Question: Hy,
I am using report lab for pdf generation. I want to draw a text, which is a 'Paragraph', representing a title, so, if the title is longer than the paragraph's available wifth it will split on the next line and if the title is to long to fit in paragraph's available width and height than the text will be resized.
It is working ok with a amaller font of 10, but, If I choose a style with a bigger font, like:
'''
title_style = ParagraphStyle("title", fontName='Helvetica', fontSize=50, alignment=TA_CENTER, backColor=None)
'''
than the text is drawn like in the image below, the words are overlapping:

here is my code:
'''
def draw_on(canvas, x, y, paragraph, style, text, available_width, available_height, min_font_size=8):
w, h = paragraph.wrap(available_width, available_height)
temp_font_size = paragraph.style.fontSize
while temp_font_size > min_font_size:
if w <= available_width and h <= available_height:
paragraph.drawOn(canvas, x, y)
break
else:
temp_font_size -= 1
style.fontSize = temp_font_size
paragraph = Paragraph(text, style)
w, h = paragraph.wrap(available_width, available_height)
def generate_pdf():
c = canvas.Canvas("FirstPage.pdf")
title_style = ParagraphStyle("title", fontName='Helvetica', fontSize=10, alignment=TA_CENTER, backColor=None)
title_text = 'If title has a small font, everything s ok.'
title_paragraph = Paragraph(title_text, title_style)
title_paragraph_available_width = 2*inch
title_paragraph_available_height = 1*inch
title_min_font_size = 8
draw_on(c, 2*inch, 5*inch, title_paragraph, title_style, title_text, title_paragraph_available_width,
title_paragraph_available_height, title_min_font_size)
c.showPage()
c.save()
'''
Anyone has an ideea why that is happening and how to fix that?
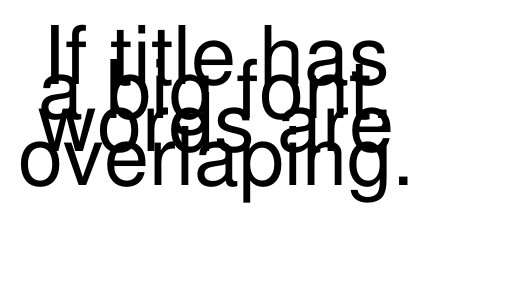
Answer: This is described on page 67 of the userguide:
> The fontSize and fontName tags are obvious, but it is important to set
the leading. This is the spacing between adjacent lines of text; a
good rule of thumb is to make this 20% larger than the point size.
So in your case you need have to add 'leading = 50 * 1.2' to your 'ParagraphStyle'
Also, as a side note, i would advise you to either use the full potential of reportlabs Platypus ('Paragraph''s, etc.) or just stick with reportlabs pdfgen, which is more basic and easy to code. Platypus is good for longer texts and relative positioning (think latex) and pdfgen is more for absolute positioning (word). But this is just my oppinion...